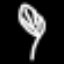
Label: leaf